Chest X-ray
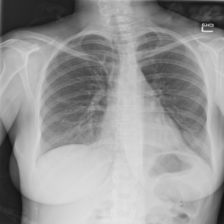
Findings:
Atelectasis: negative
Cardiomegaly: negative
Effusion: negative
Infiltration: negative
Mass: negative
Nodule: negative
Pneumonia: negative
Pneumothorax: negative
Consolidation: negative
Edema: negative
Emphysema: negative
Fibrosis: negative
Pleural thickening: negative
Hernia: negative